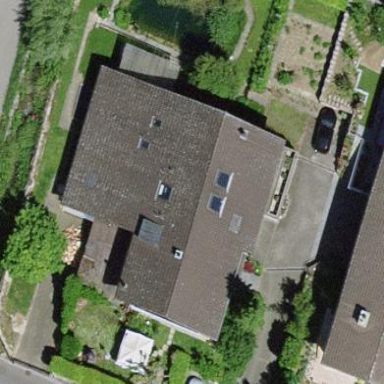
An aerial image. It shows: Detached building.